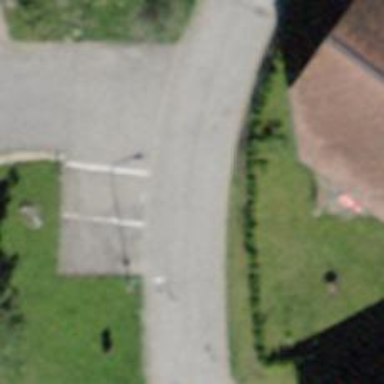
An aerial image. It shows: Asphalt road in residential area.